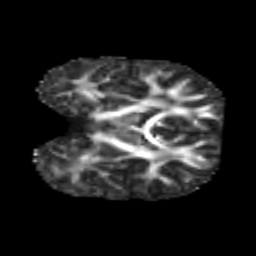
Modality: FA
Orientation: coronal
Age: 7
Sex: male
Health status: healthy